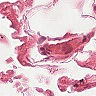
Metastatic tissue present: no